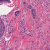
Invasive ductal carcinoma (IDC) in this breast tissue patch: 0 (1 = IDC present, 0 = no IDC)